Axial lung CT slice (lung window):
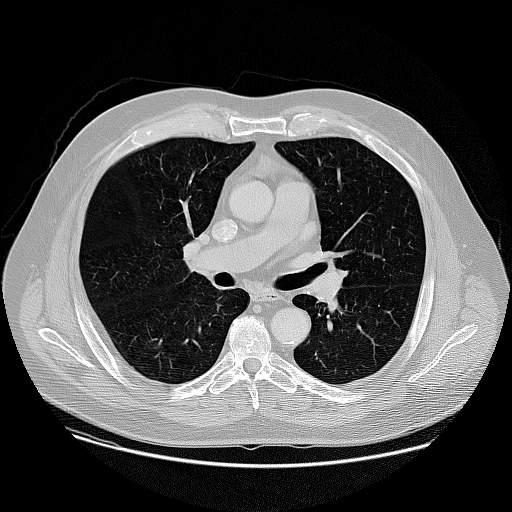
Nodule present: no